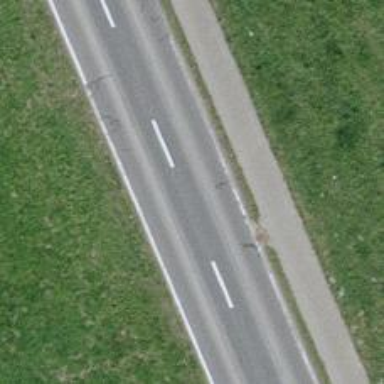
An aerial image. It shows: Secondary road.